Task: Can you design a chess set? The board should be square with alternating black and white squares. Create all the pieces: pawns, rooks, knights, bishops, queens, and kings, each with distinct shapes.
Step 5410:
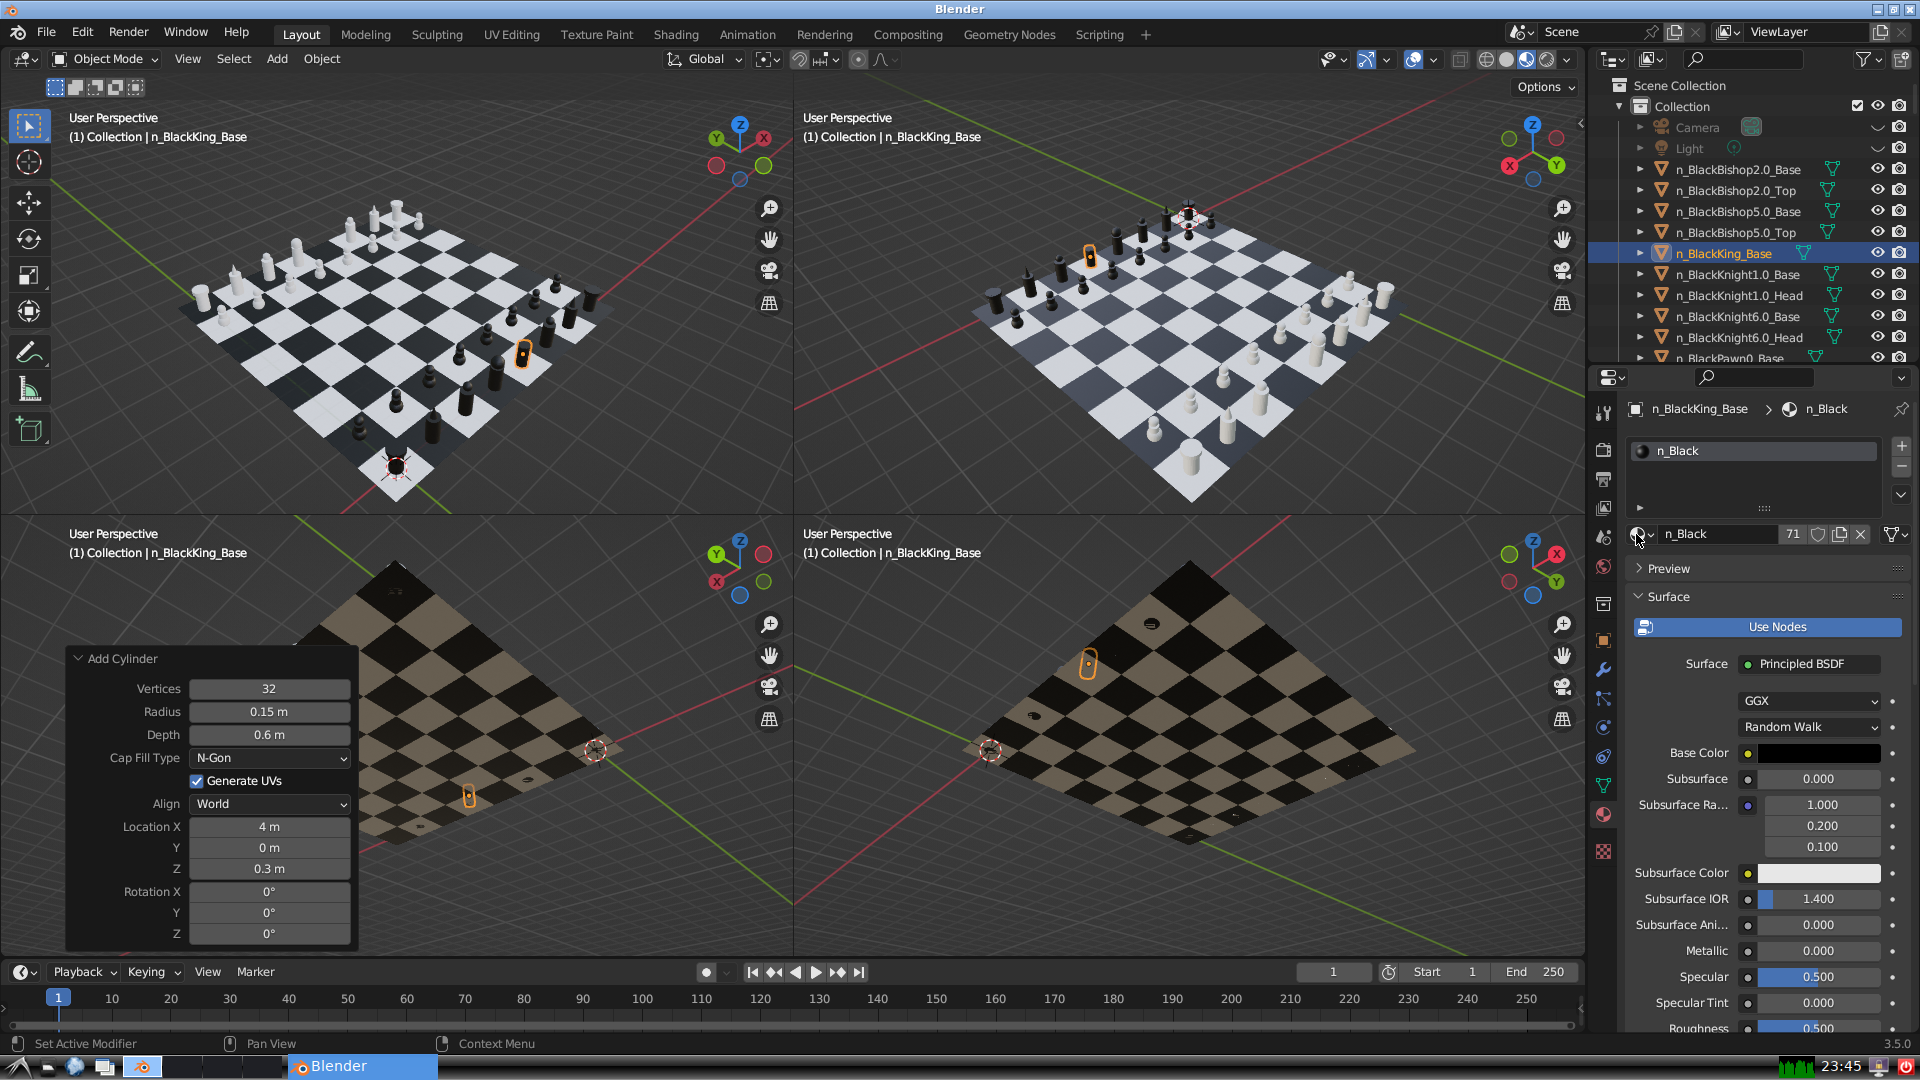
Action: {"mouse_move": [278, 58]}